Question: Please look at this <URL>.

There are four section and every section height is set '100%'. then why there is an extra space there?
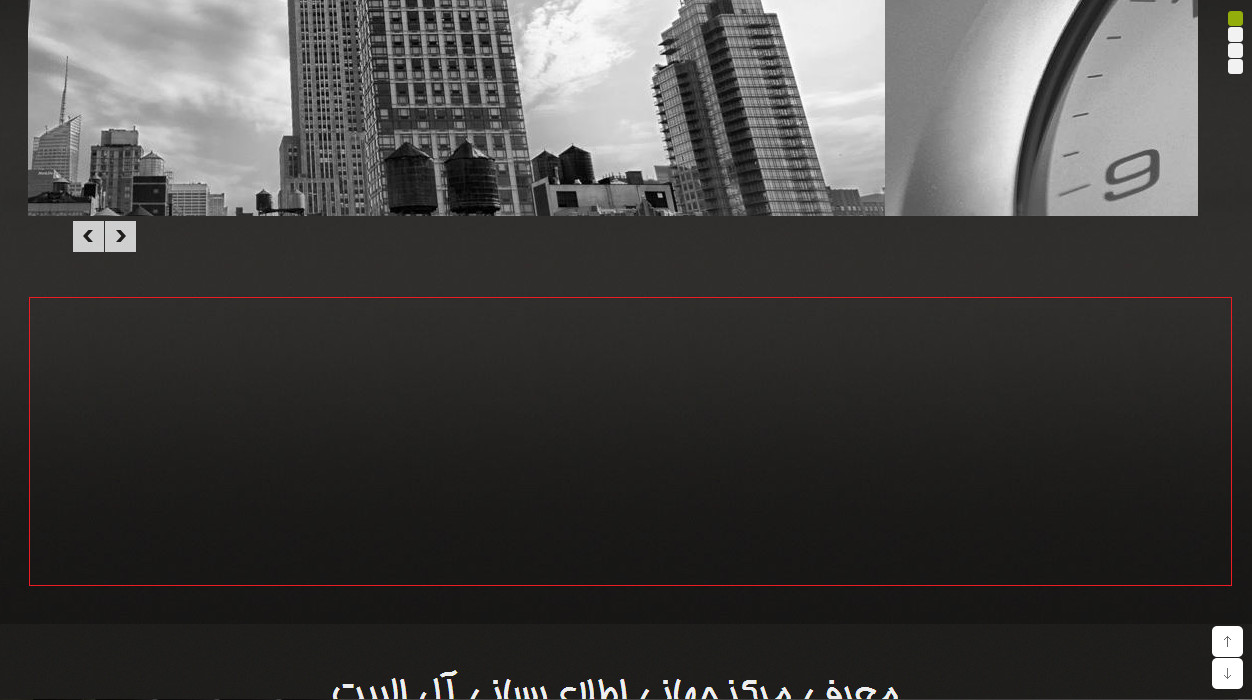
Answer: The min-height for the body is set to 1000px to ensure that each block you can scroll to on the site has enough space to cover the viewport. So, if your height at 100% for one section is less than the 1000px minimum, then you'll end up with a huge space because the minimum is larger than what you really need.
You can optionally set height to an absolute value (x px where x < 1000) until the space is gone. Something like '#s1 { height: 700px; }' would work, where #s1 is the section you pointed to in your question, and 700px is an example of a height that would mostly remove that space, but leave enough in between sections 1 and 2. Feel free to modify that value until you're satisfied with the look.